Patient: sex M, age 77
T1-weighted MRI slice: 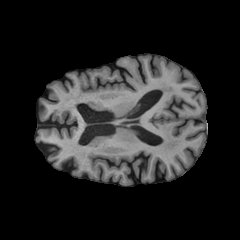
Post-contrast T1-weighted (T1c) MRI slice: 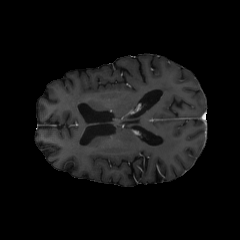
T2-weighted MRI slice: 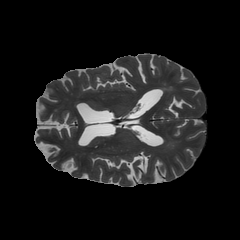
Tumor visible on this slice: no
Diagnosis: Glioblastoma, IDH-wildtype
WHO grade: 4